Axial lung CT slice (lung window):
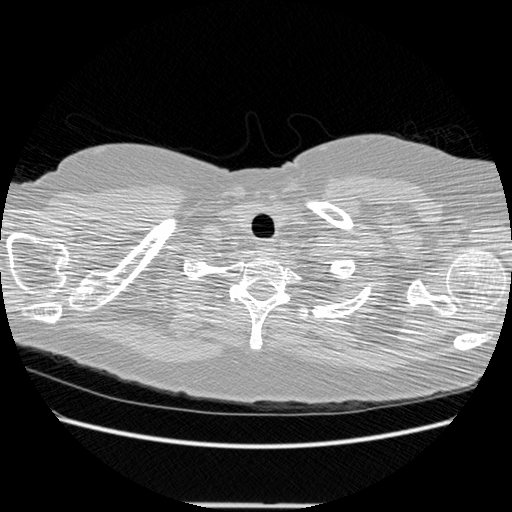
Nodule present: no